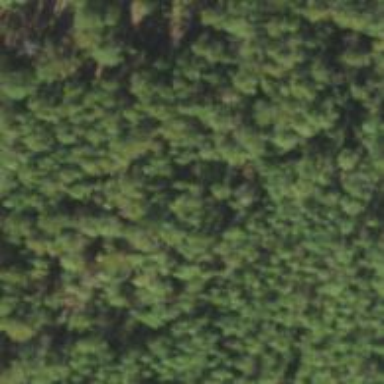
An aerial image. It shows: Woodland consisting mainly of needle-leaved trees.